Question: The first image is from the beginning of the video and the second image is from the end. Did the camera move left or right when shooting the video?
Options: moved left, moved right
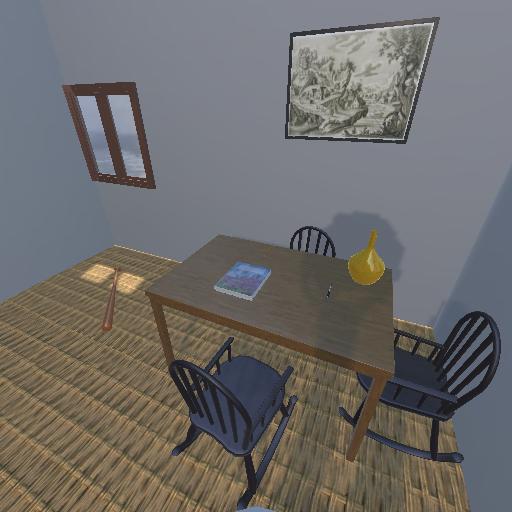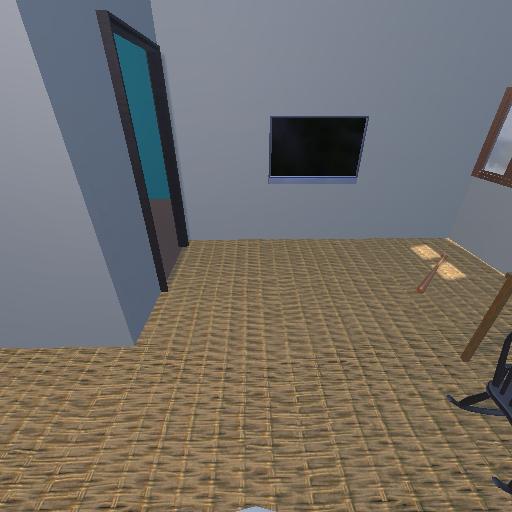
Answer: moved left